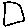
Label: square